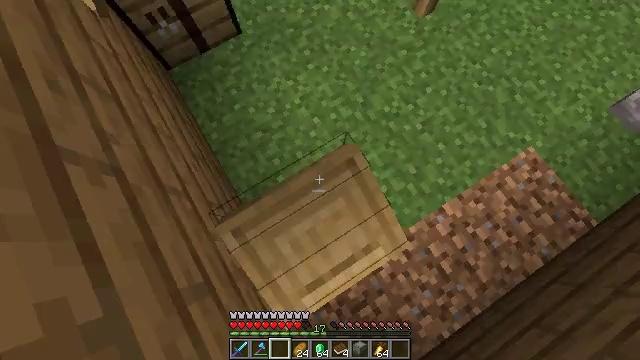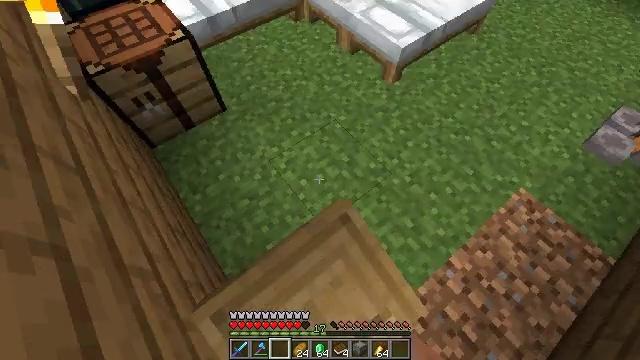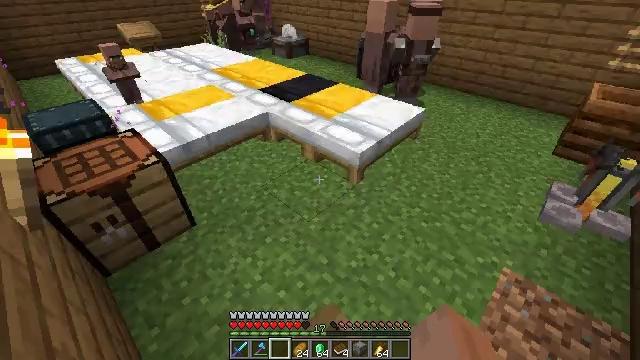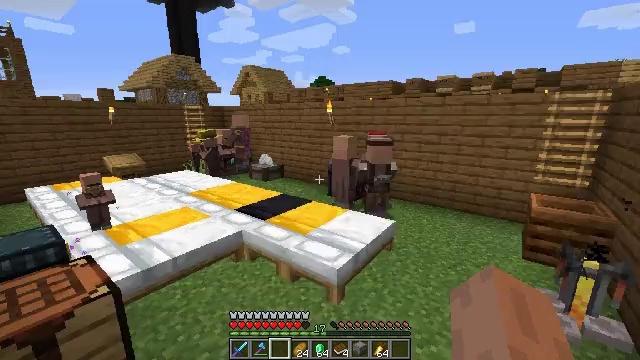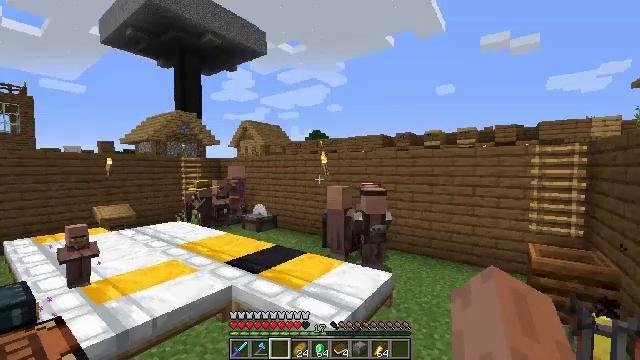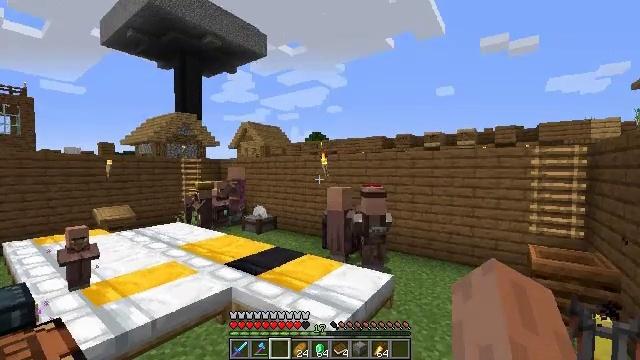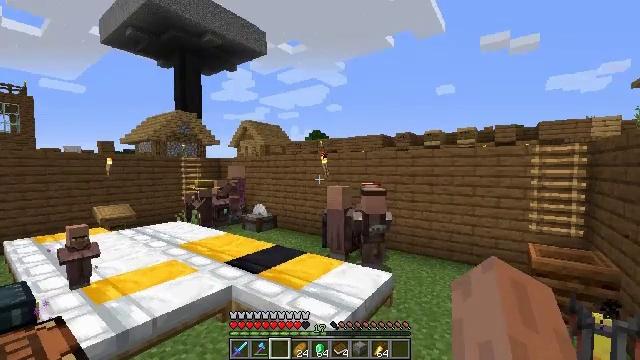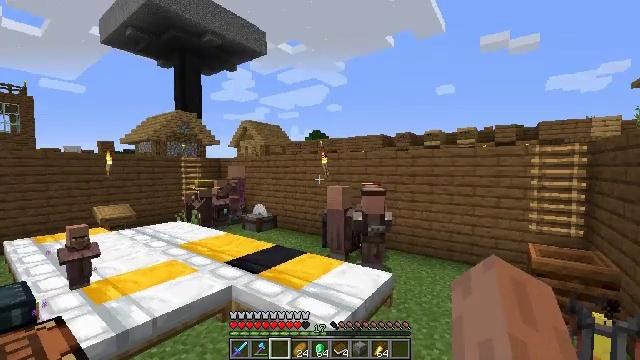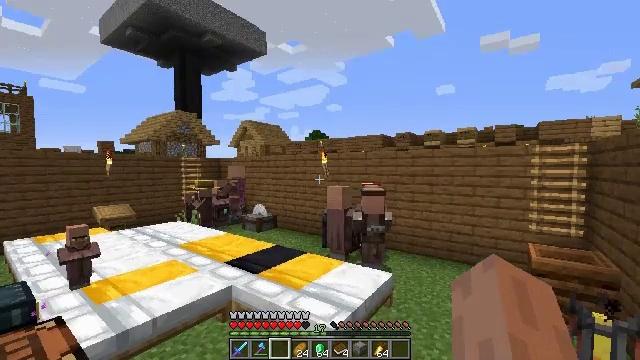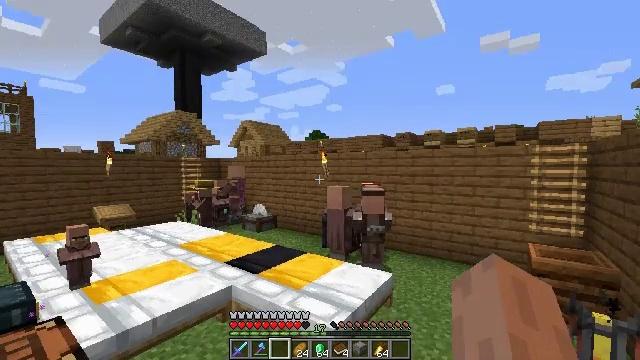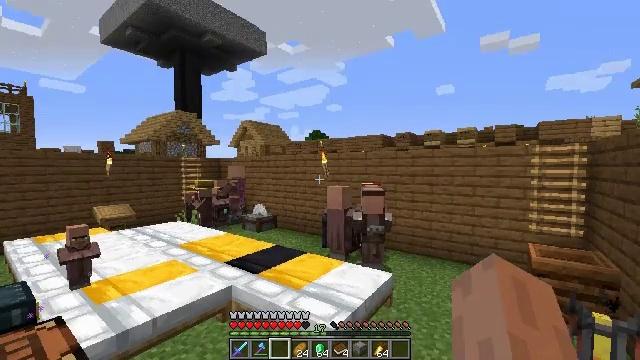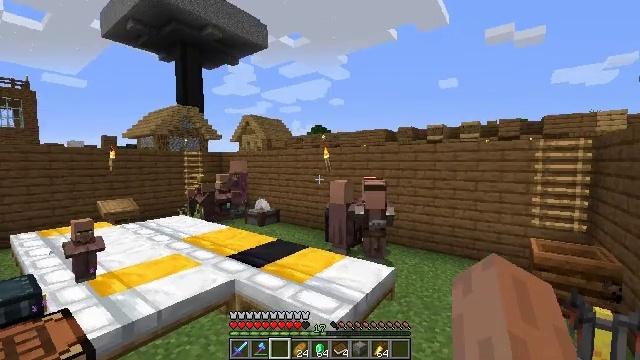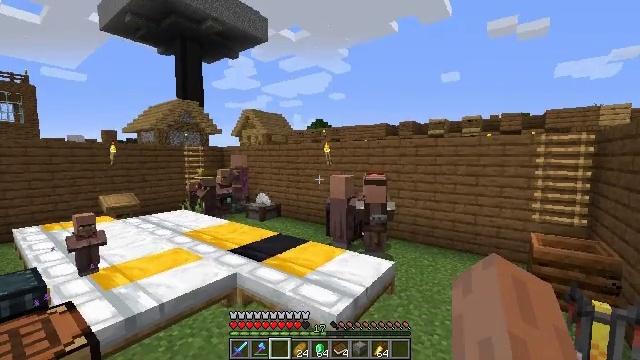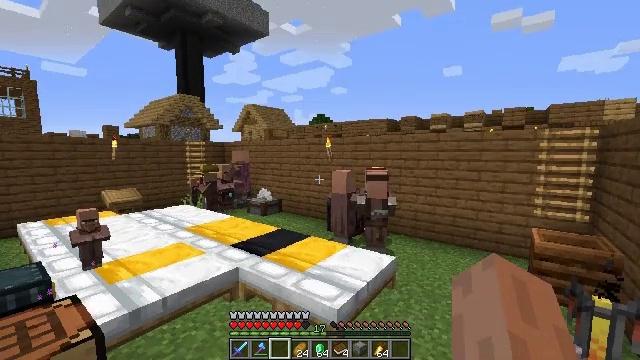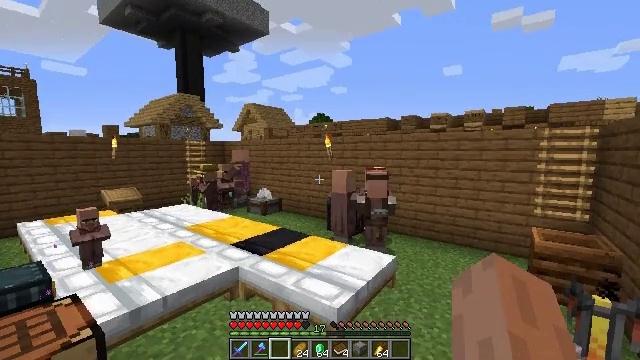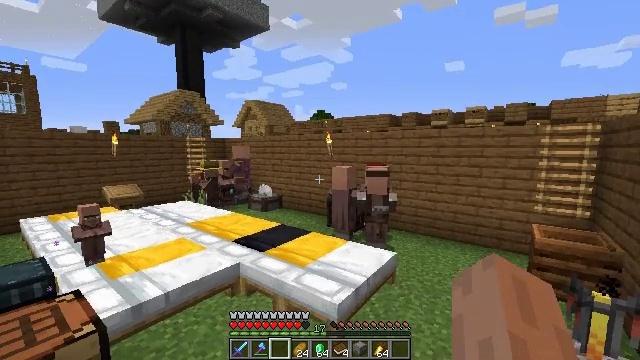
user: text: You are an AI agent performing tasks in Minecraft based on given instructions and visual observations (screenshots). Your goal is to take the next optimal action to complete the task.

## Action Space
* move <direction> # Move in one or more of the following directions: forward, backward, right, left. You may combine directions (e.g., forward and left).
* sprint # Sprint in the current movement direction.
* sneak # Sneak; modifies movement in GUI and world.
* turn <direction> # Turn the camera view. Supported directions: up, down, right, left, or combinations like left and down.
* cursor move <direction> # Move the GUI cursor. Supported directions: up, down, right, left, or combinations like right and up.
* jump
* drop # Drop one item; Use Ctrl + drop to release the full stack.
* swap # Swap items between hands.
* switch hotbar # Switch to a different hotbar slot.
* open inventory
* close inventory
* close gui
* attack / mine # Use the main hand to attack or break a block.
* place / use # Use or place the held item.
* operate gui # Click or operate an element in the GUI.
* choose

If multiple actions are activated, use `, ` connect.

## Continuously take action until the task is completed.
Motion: motion action
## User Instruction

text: Craft a helmet using gold ingots.
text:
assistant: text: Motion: turn right and up, jump
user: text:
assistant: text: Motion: turn right and up
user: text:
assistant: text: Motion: turn right and up
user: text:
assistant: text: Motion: turn right and up
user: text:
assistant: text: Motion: no_op
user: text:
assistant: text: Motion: no_op
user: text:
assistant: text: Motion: no_op
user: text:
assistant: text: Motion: no_op
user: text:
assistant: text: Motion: no_op
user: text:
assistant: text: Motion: no_op
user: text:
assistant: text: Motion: turn down
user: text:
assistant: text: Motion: turn down
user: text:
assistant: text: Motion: turn down
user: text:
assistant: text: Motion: no_op
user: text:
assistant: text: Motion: no_op
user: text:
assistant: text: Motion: turn down
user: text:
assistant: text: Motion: no_op
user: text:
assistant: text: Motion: no_op
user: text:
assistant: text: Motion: no_op
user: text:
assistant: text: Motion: no_op
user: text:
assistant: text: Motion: no_op
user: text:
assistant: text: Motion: turn down
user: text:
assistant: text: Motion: no_op
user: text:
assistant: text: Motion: no_op
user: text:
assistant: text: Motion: no_op
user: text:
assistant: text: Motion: no_op
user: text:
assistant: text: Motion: no_op
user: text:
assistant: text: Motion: no_op
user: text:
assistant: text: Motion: no_op
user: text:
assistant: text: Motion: no_op